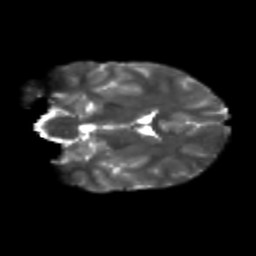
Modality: T2w
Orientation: coronal
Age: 8
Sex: female
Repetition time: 9.4 s
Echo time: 0.089 s